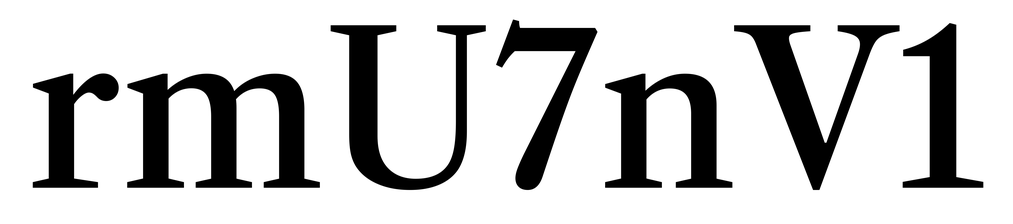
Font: LibreCaslonText_Medium